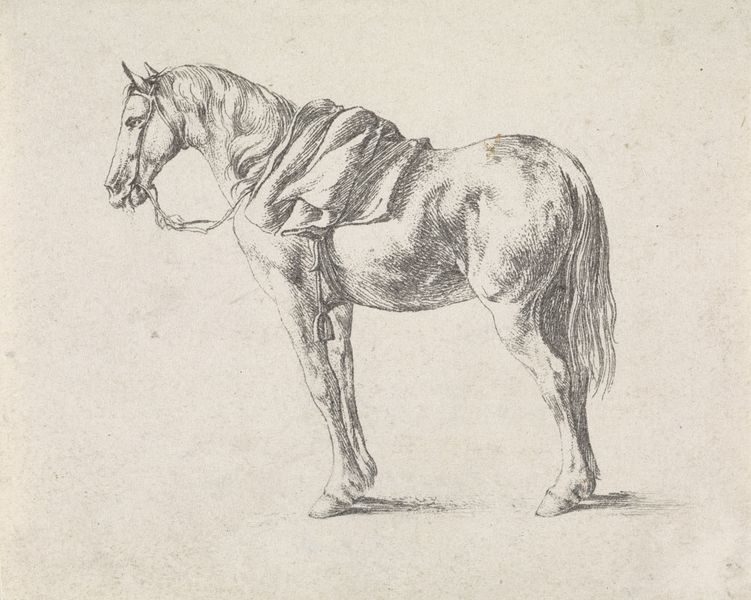
Titel: Gezadeld paard naar links
Künstler: Dirk Maas
Standort: Amsterdam
Institution: Rijksmuseum
Schlagwörter: white, black, hair, nose, old, painting, yellow, blanket, picture, profile, man, ear, head, eyes, drawing, paper, black and white, shadow, coat, fur, mouth, leash, line, sketch, tail, step, love, main, side view, butt, ears, pencil, draw, animal, eye, legs, farm, horse, reins, beautiful, shading, strong, hoof, hooves, paint, simple, hors, standing, nothing, halter, bridle, mane, leg, muscles, ass, but, ride, one, alone, rein, saddle, strings, tongue, stirrup, nostril, teeth, muscular, cute, stirrups, reigns, saddlebag, horsehair, fetlock, fetlocks, ear'